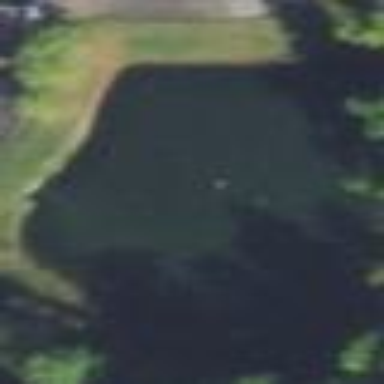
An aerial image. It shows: Pond located in basin area with natural surroundings of water.